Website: bh-photo
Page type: address-validator
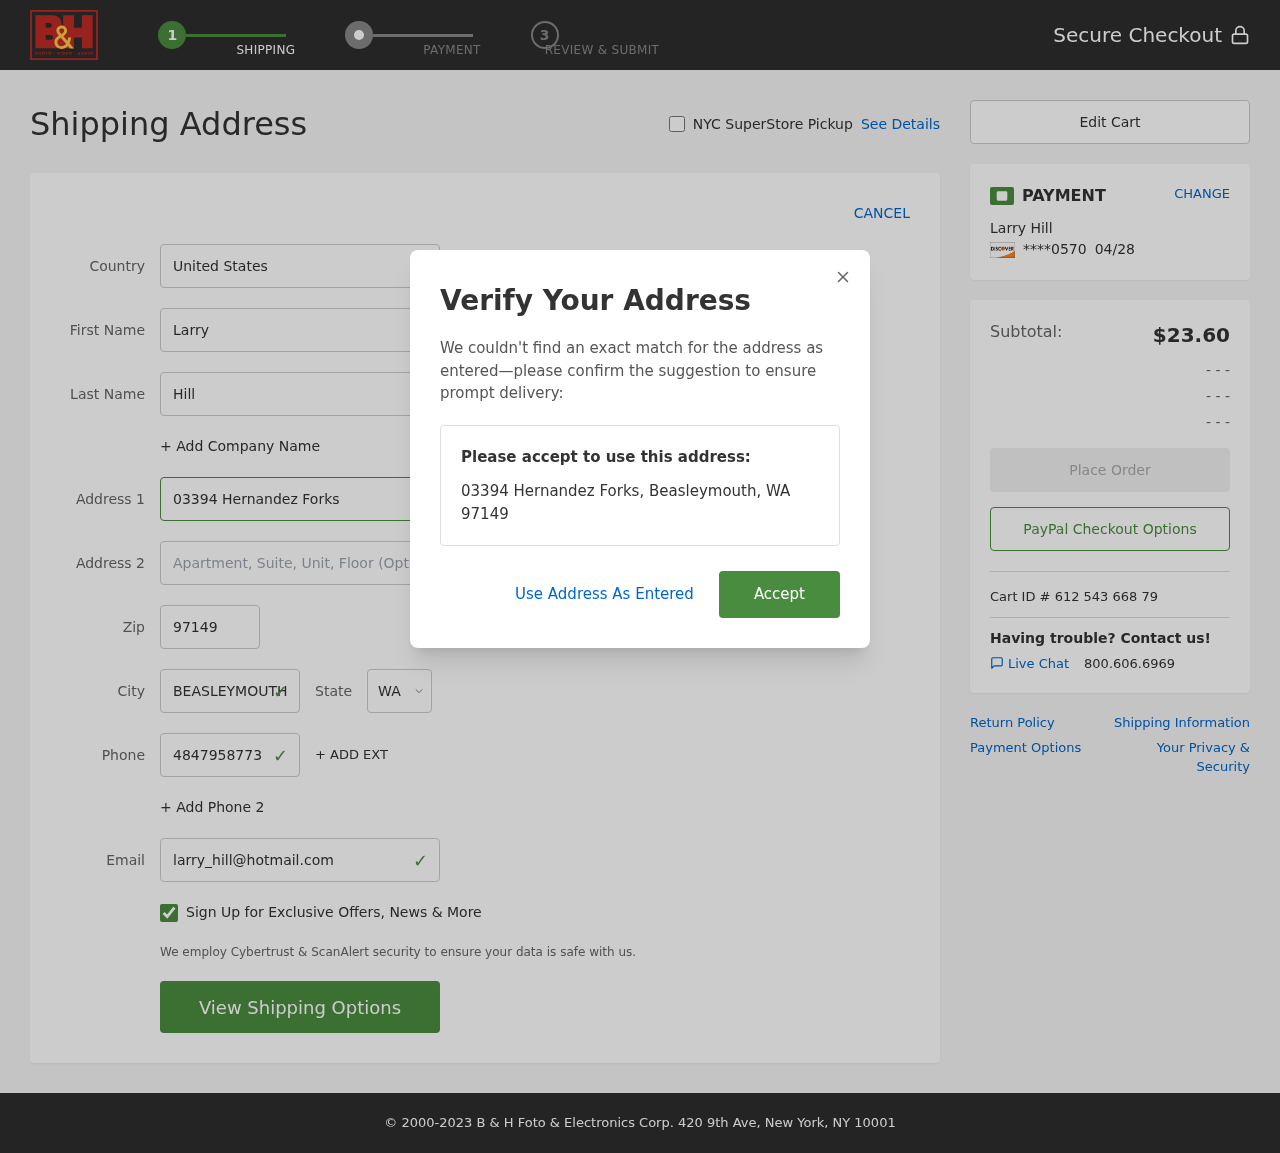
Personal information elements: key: PII_CARD_EXPIRY
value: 04/28
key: PII_CARD_LAST4
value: ****0570
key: PII_CITY
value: Beasleymouth
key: PII_COUNTRY
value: United States
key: PII_EMAIL
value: larry_hill@hotmail.com
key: PII_FIRSTNAME
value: Larry
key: PII_FULLNAME
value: Larry Hill
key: PII_LASTNAME
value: Hill
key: PII_PHONE
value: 4847958773
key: PII_POSTCODE
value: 97149
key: PII_STATE_ABBR
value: WA
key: PII_STREET
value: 03394 Hernandez Forks
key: PII_CITY_STATE_ZIP
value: Beasleymouth, WA 97149
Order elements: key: ORDER_SUBTOTAL
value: $23.60
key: ORDER_ID
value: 612 543 668 79